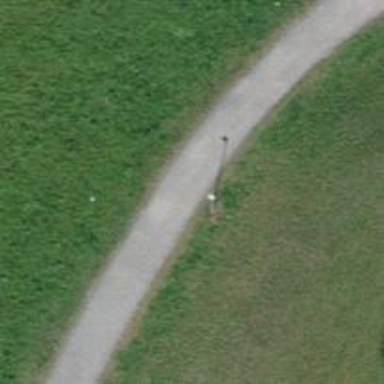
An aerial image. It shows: Paved cycleway.